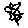
Label: flower